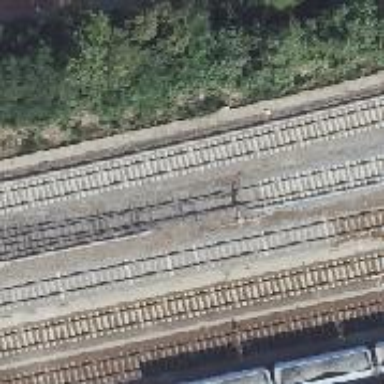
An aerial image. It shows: Light rail electrified railway.